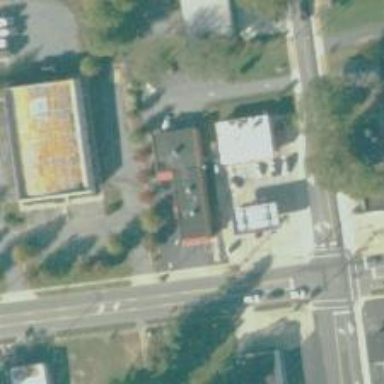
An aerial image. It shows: Pharmacy providing healthcare services.